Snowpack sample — Loveland Pass, Silver Plume, Colorado, USA (2/11/26, 12:00 PM MST)
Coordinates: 39.663, -105.886
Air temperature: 35 °F
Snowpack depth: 82 cm
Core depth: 30 cm
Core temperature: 28.4 °F
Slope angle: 13°, slope face: 12°
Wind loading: high
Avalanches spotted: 1
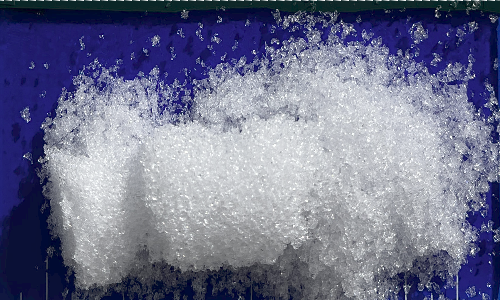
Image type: core
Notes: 1 small avalanche spotted on the north side of the bowl, lots of wind loading